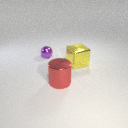
large yellow metal cube to the right of small purple metal sphere